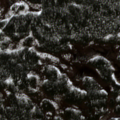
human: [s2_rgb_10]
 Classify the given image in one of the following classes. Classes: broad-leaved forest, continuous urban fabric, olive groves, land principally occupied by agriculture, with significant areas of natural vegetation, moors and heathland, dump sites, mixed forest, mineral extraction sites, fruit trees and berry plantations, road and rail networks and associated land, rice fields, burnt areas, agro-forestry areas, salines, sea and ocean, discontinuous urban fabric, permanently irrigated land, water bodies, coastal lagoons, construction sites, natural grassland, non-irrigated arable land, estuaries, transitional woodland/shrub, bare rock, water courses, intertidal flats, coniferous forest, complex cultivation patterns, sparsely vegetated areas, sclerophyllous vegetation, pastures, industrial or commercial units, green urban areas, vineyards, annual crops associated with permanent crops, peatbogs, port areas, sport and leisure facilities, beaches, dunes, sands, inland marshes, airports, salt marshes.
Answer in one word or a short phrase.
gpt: coniferous forest, transitional woodland/shrub, peatbogs